Group 1:
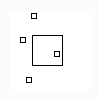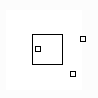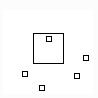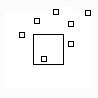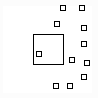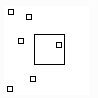
Group 2:
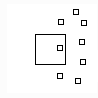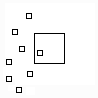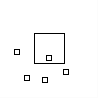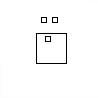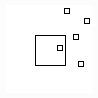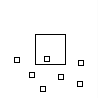
Rule separating the two groups: Enclosed square repelled by the outside squares, closest to the side of the enclosing square thats farthest from the common center of the outside squares. vs. enclosed square attracted by the outside squares, closest to the side of the enclosing square thats closest to the common center of the outside squares..
Concepts: close to, cluster, cluster_barycenter, far from, imagined_entity, imagined_point, inside, interior_exterior, near_far, shape_cluster, together
Author: "Lewis"